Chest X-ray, AP view. Patient: 41 years old, sex F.
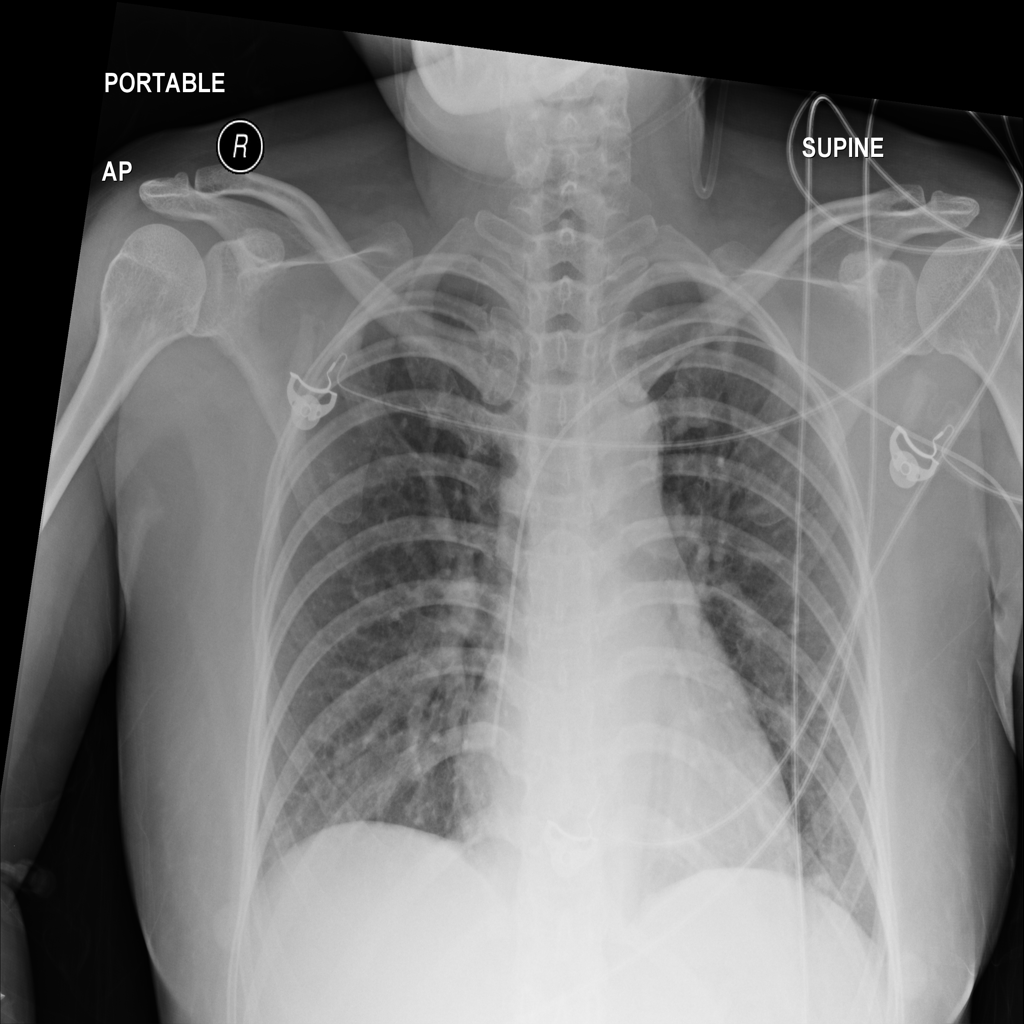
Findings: No Finding